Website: crate-barrel
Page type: billing-address
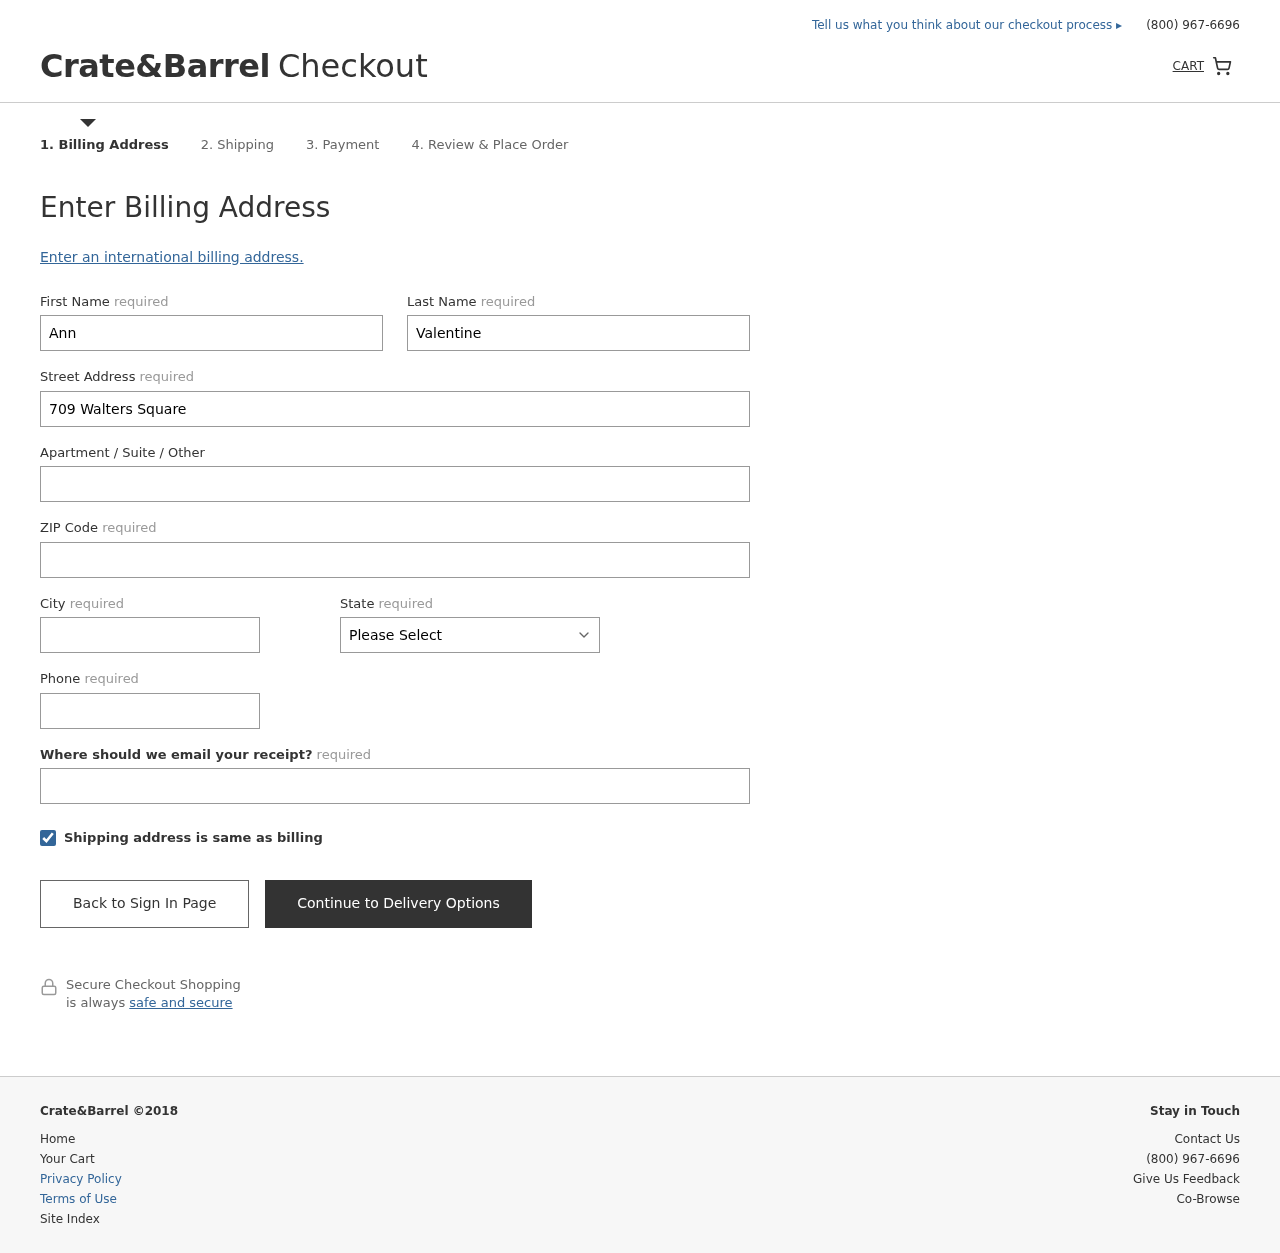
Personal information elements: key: PII_STATE
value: Maine
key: PII_FIRSTNAME
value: Ann
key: PII_LASTNAME
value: Valentine
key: PII_STREET
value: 709 Walters Square Apt. 422
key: PII_POSTCODE
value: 09834
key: PII_CITY
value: Staceyfurt
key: PII_PHONE
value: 3362941264
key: PII_EMAIL
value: ann_valentine@gmail.com